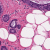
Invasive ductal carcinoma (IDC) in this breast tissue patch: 0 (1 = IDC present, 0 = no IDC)